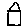
Label: house